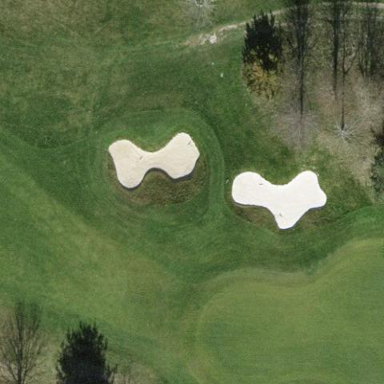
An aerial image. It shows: Rough area in golf course.